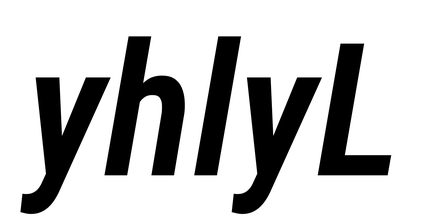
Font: Roboto-Italic_Condensed_SemiBold_Italic